Aerial crown-view tile of a tropical tree (Barro Colorado Island, Panama), acquired 20250915:
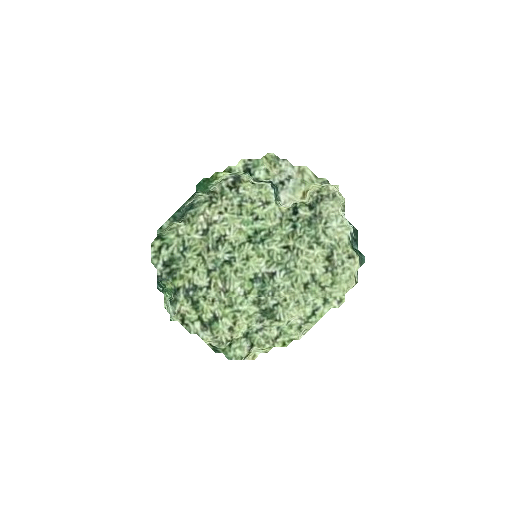
Species: Cecropia insignis
GBIF accepted scientific name: Cecropia insignis
Crown area: 43.619 m²